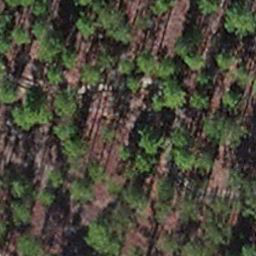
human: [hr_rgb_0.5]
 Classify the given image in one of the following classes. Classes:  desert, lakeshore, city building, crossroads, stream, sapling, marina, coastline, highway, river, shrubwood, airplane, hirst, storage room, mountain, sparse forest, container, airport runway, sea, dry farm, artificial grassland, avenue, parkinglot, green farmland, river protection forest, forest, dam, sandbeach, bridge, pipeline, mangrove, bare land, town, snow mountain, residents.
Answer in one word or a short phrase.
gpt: sapling